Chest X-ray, PA view. Patient: 33 years old, sex F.
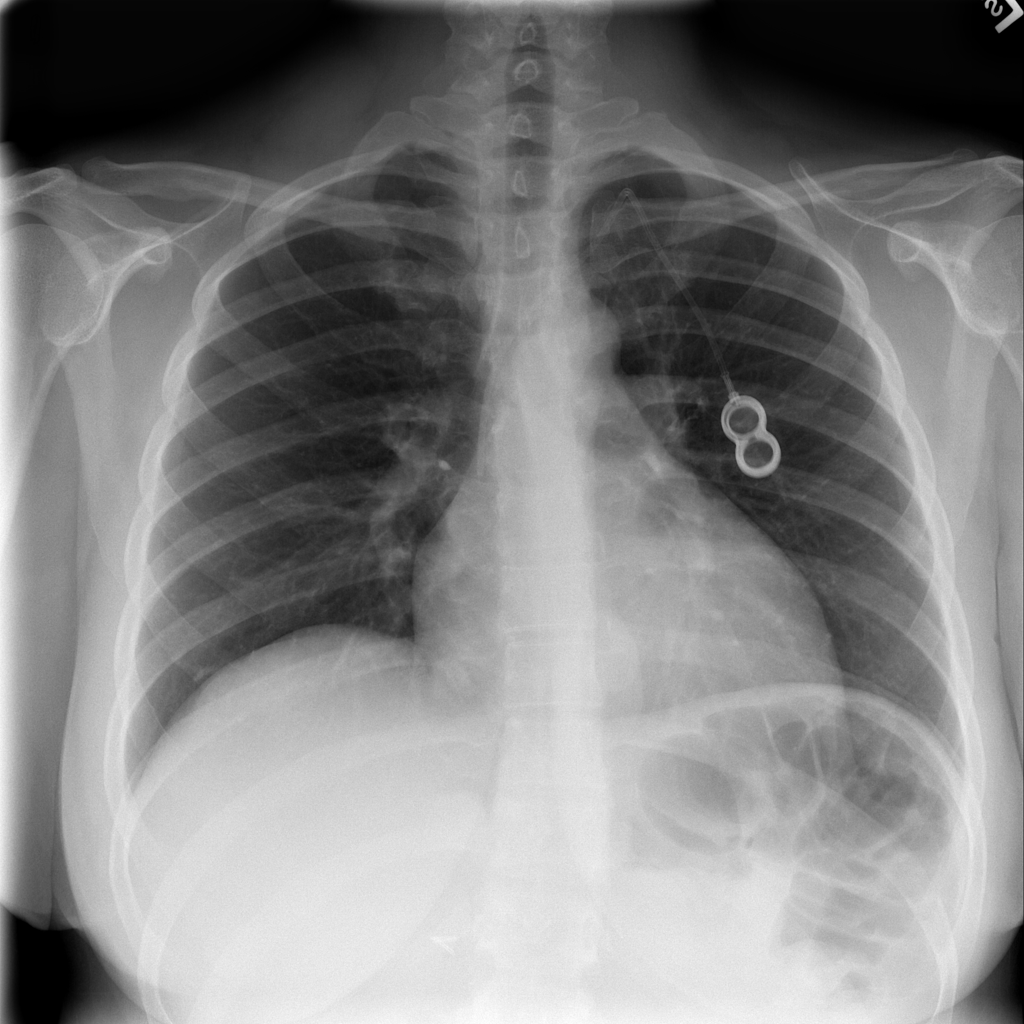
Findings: No Finding